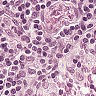
Metastatic tissue present: no